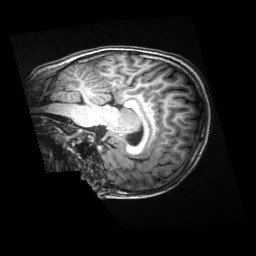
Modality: T1w
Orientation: sagittal
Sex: male